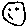
Label: smiley face